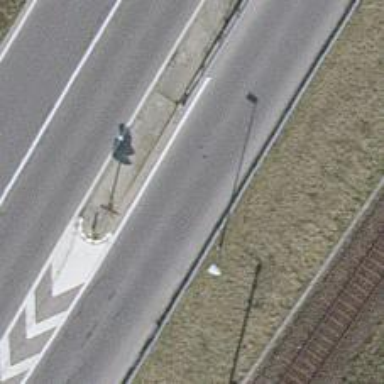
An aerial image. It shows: Asphalt road with primary link designation.